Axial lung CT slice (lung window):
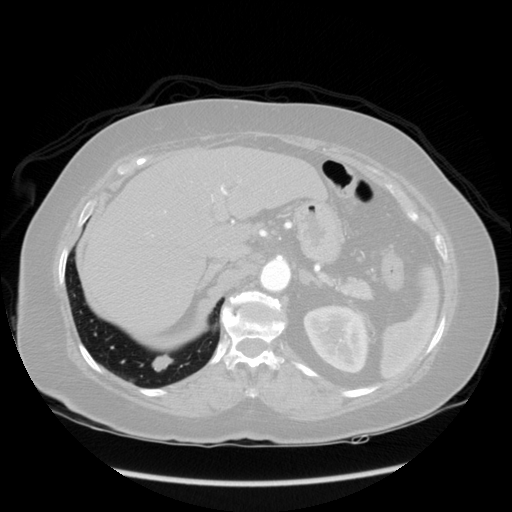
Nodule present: yes
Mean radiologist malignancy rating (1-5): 4.5